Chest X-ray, PA view. Patient: 64 years old, sex M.
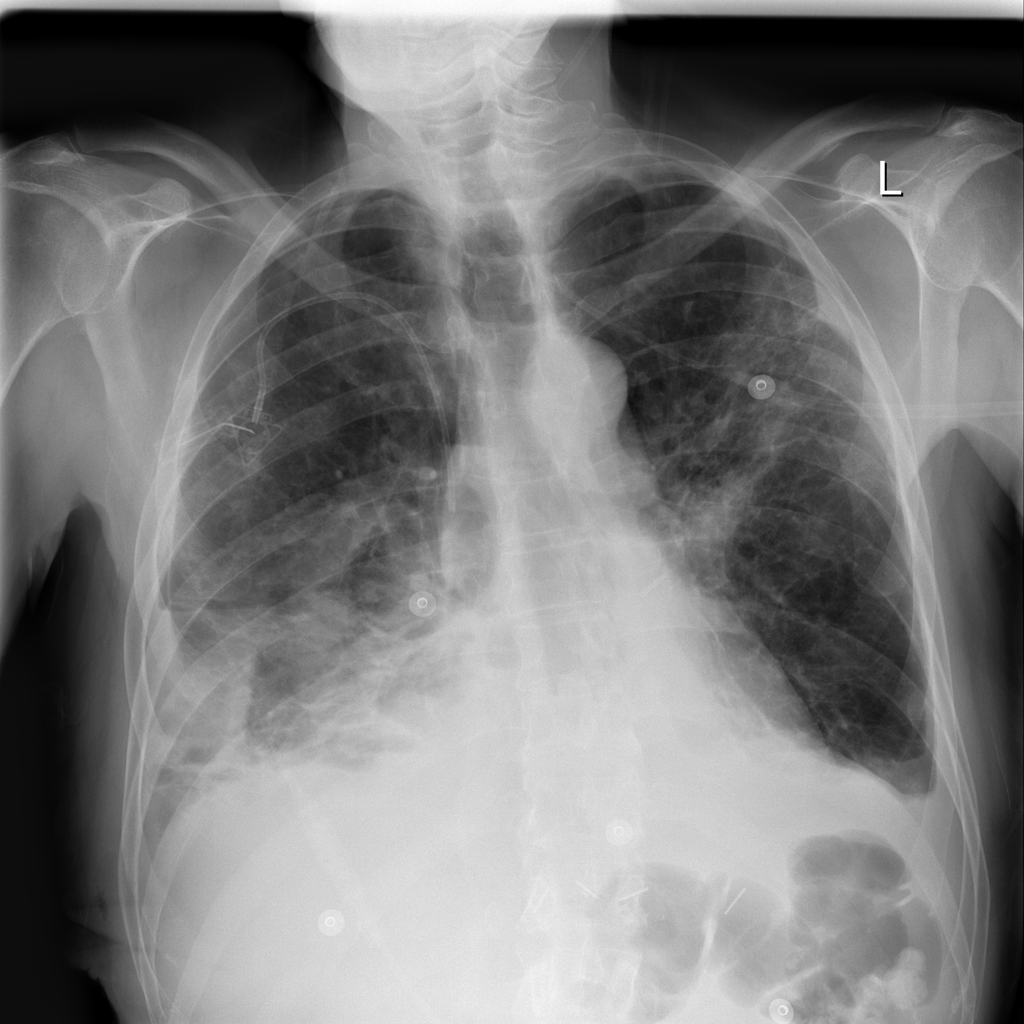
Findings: No Finding